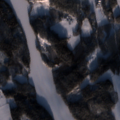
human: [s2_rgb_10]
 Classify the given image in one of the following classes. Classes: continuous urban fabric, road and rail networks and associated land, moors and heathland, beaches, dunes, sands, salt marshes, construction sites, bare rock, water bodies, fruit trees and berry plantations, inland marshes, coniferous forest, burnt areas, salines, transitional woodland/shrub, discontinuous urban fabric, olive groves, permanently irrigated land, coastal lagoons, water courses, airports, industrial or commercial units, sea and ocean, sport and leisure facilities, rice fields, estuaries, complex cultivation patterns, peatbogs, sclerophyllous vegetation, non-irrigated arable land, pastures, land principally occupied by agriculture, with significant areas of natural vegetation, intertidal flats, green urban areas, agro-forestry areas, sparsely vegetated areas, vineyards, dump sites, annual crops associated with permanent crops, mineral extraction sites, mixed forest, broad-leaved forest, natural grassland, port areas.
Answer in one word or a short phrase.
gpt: land principally occupied by agriculture, with significant areas of natural vegetation, coniferous forest, mixed forest, water bodies